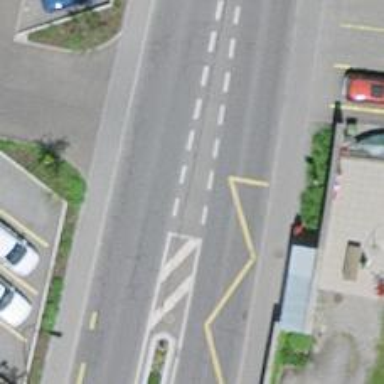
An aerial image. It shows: Bus stop with designated stop position for public transport.